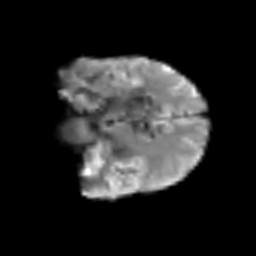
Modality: T2w
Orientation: coronal
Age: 39
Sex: male
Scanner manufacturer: siemens
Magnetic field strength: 3 T
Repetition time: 3.2 s
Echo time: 0.081 s